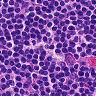
Metastatic tissue present: no